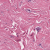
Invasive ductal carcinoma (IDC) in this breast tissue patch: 0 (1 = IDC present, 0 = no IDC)